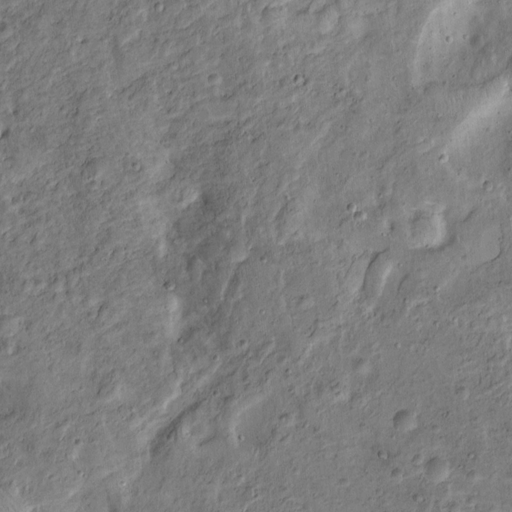
Objects detected: cone